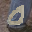
Label: 0